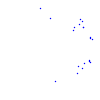
Particle: proton